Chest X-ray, AP view. Patient: 62 years old, sex M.
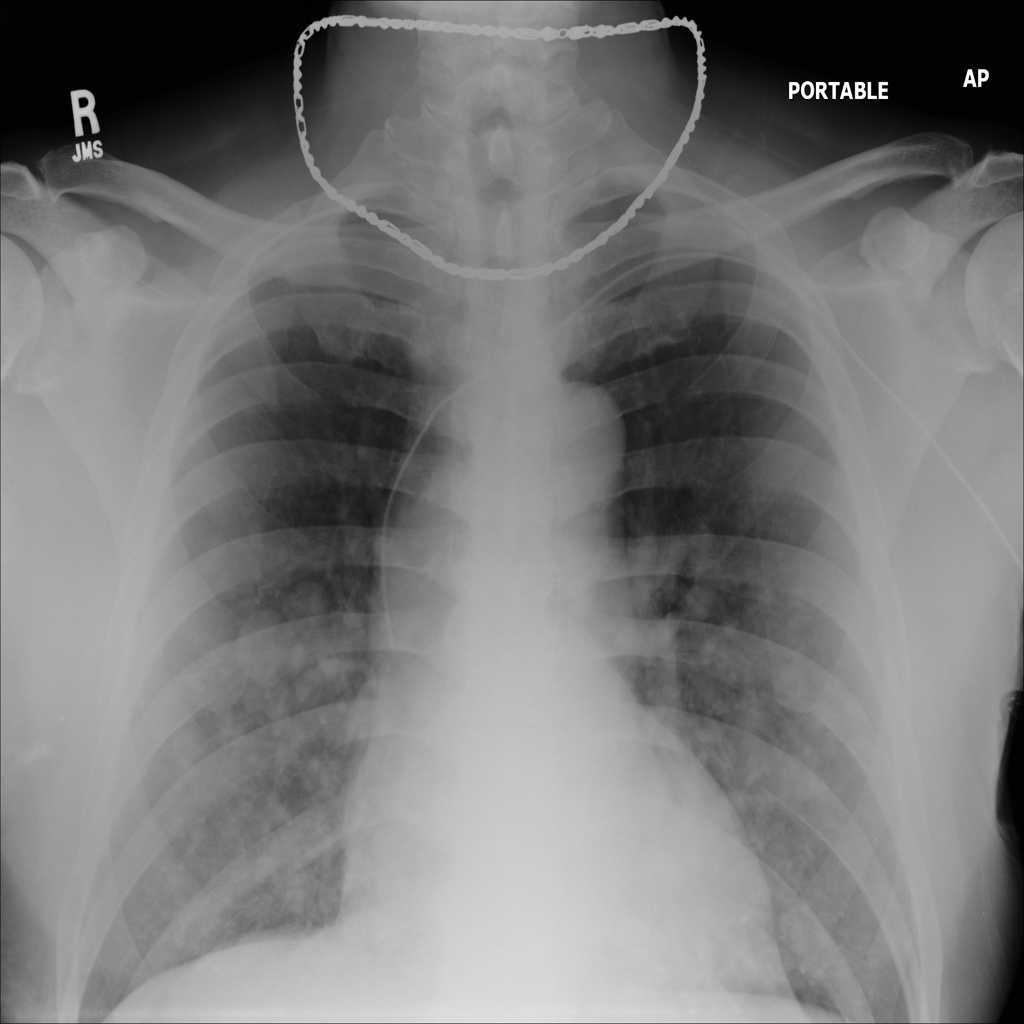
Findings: No Finding